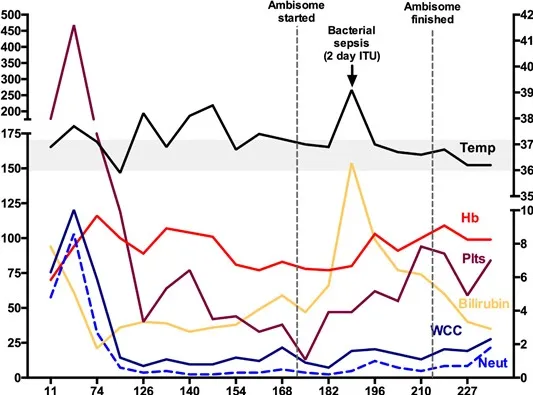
Trajectory of the blood count and corresponding temperature over the admission. Hb, haemoglobin; ITU, intensive care unit; LT, liver transplantation; WCC, white cell count.
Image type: pathology (masson_trichrome)